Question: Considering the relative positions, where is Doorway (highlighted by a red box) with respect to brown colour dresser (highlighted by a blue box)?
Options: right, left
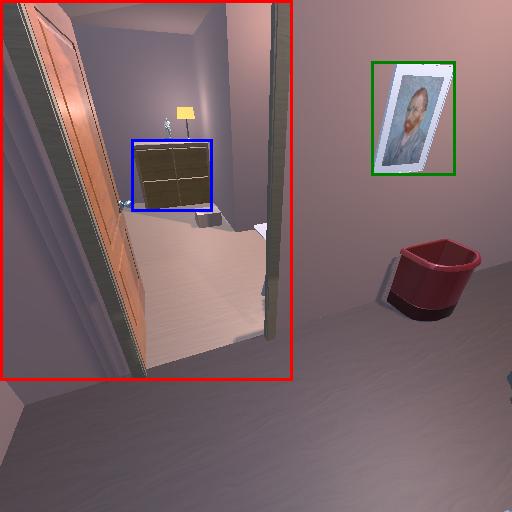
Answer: right